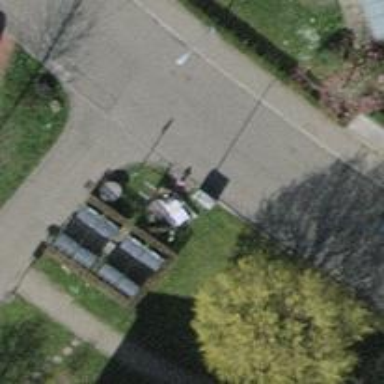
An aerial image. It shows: Street cabinet used for power utility.